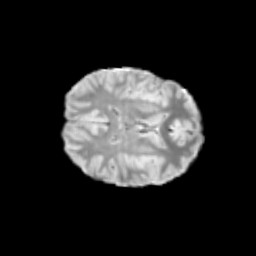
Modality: T2w
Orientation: axial
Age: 11
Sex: female
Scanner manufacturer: siemens
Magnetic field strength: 3 T
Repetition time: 3.8 s
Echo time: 0.07 s